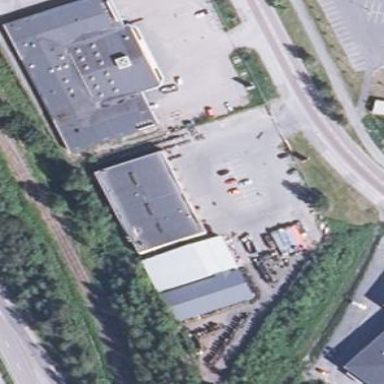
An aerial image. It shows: Building housing car repair shop.